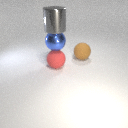
large brown rubber sphere behind large red rubber sphere